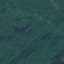
Land use / land cover: Forest